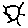
Label: sun